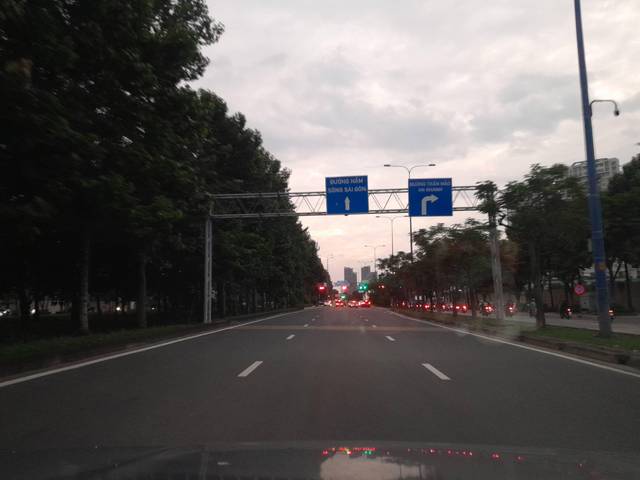
Region: Vietnam
Coordinates: 10.777, 106.729